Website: crate-barrel
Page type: payment
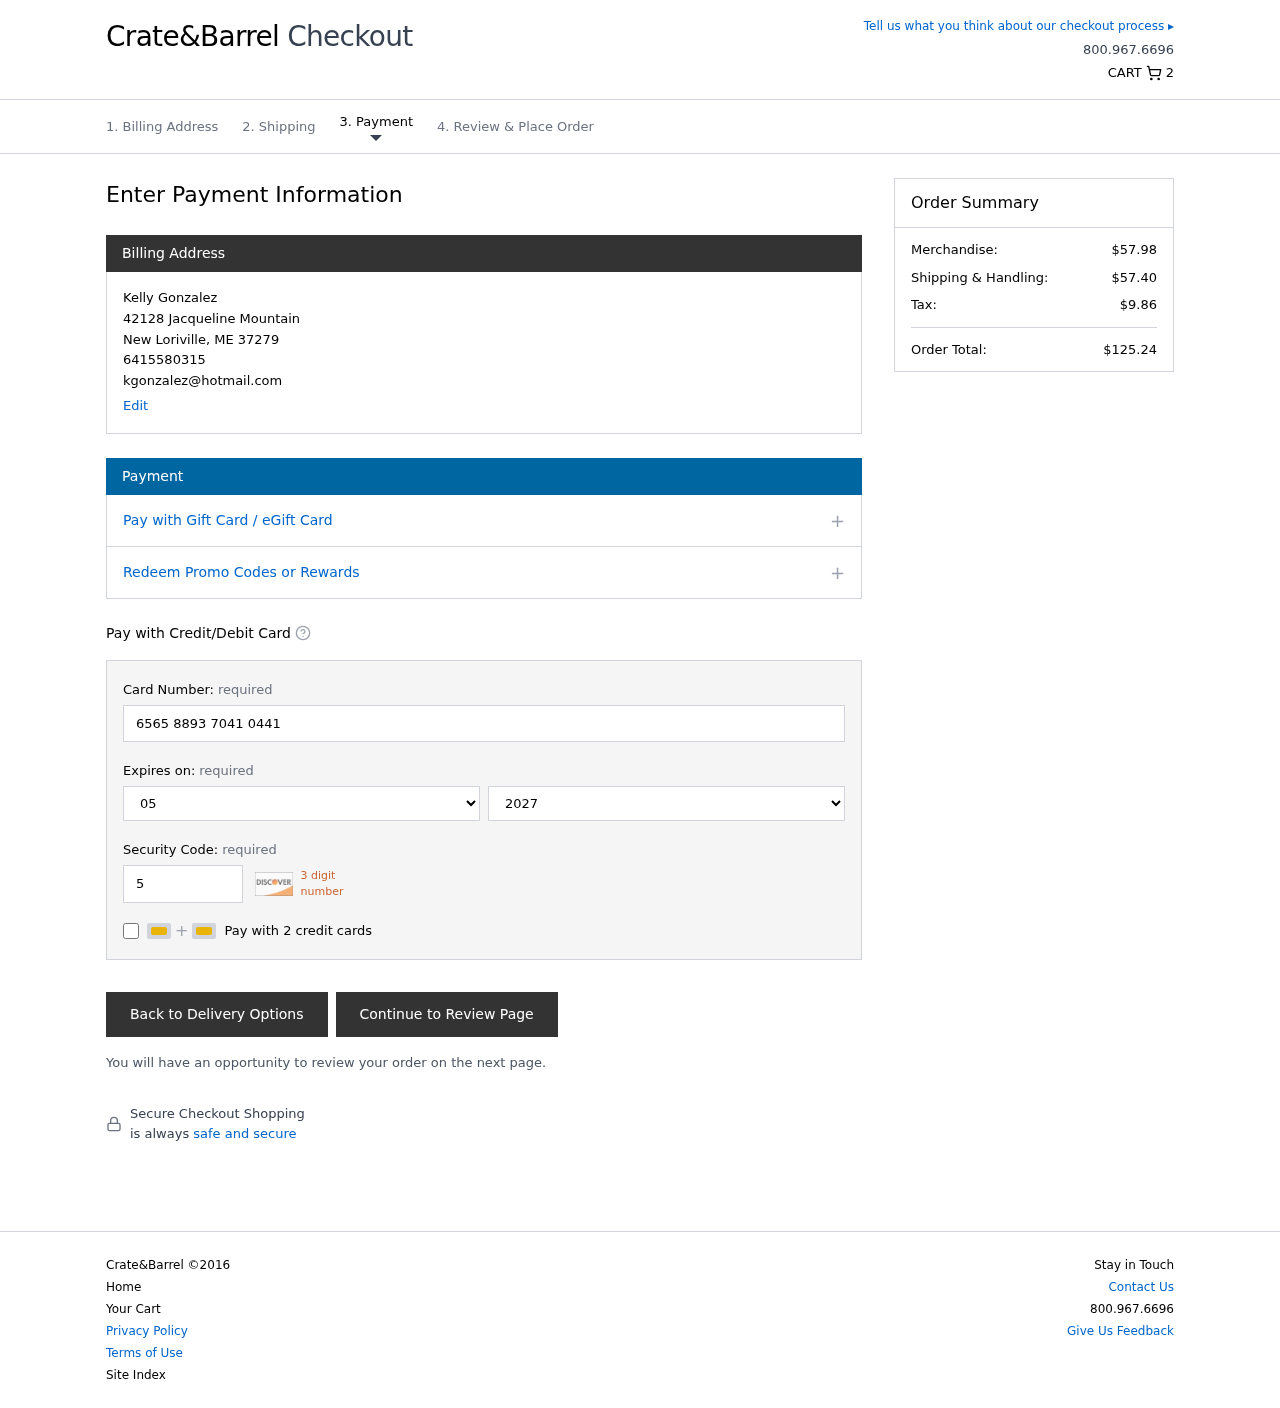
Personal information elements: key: PII_CARD_CVV
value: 594
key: PII_CARD_EXPIRY_MONTH
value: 05
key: PII_CARD_EXPIRY_YEAR
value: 27
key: PII_CARD_NUMBER
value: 6565 8893 7041 0441
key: PII_CITY
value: New Loriville
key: PII_EMAIL
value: kgonzalez@hotmail.com
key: PII_FULLNAME
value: Kelly Gonzalez
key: PII_PHONE
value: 6415580315
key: PII_POSTCODE
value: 37279
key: PII_STATE_ABBR
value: ME
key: PII_STREET
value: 42128 Jacqueline Mountain
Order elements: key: ORDER_NUM_ITEMS
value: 2
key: ORDER_SUBTOTAL
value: $57.98
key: ORDER_SHIPPING_COST
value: $57.40
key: ORDER_TAX
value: $9.86
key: ORDER_TOTAL
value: $125.24